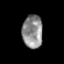
Tissue: prostate
Cell type: T cells
Senescence score: 0.3119
Nuclear area (px): 658
Mean DAPI intensity: 141.982